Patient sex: M
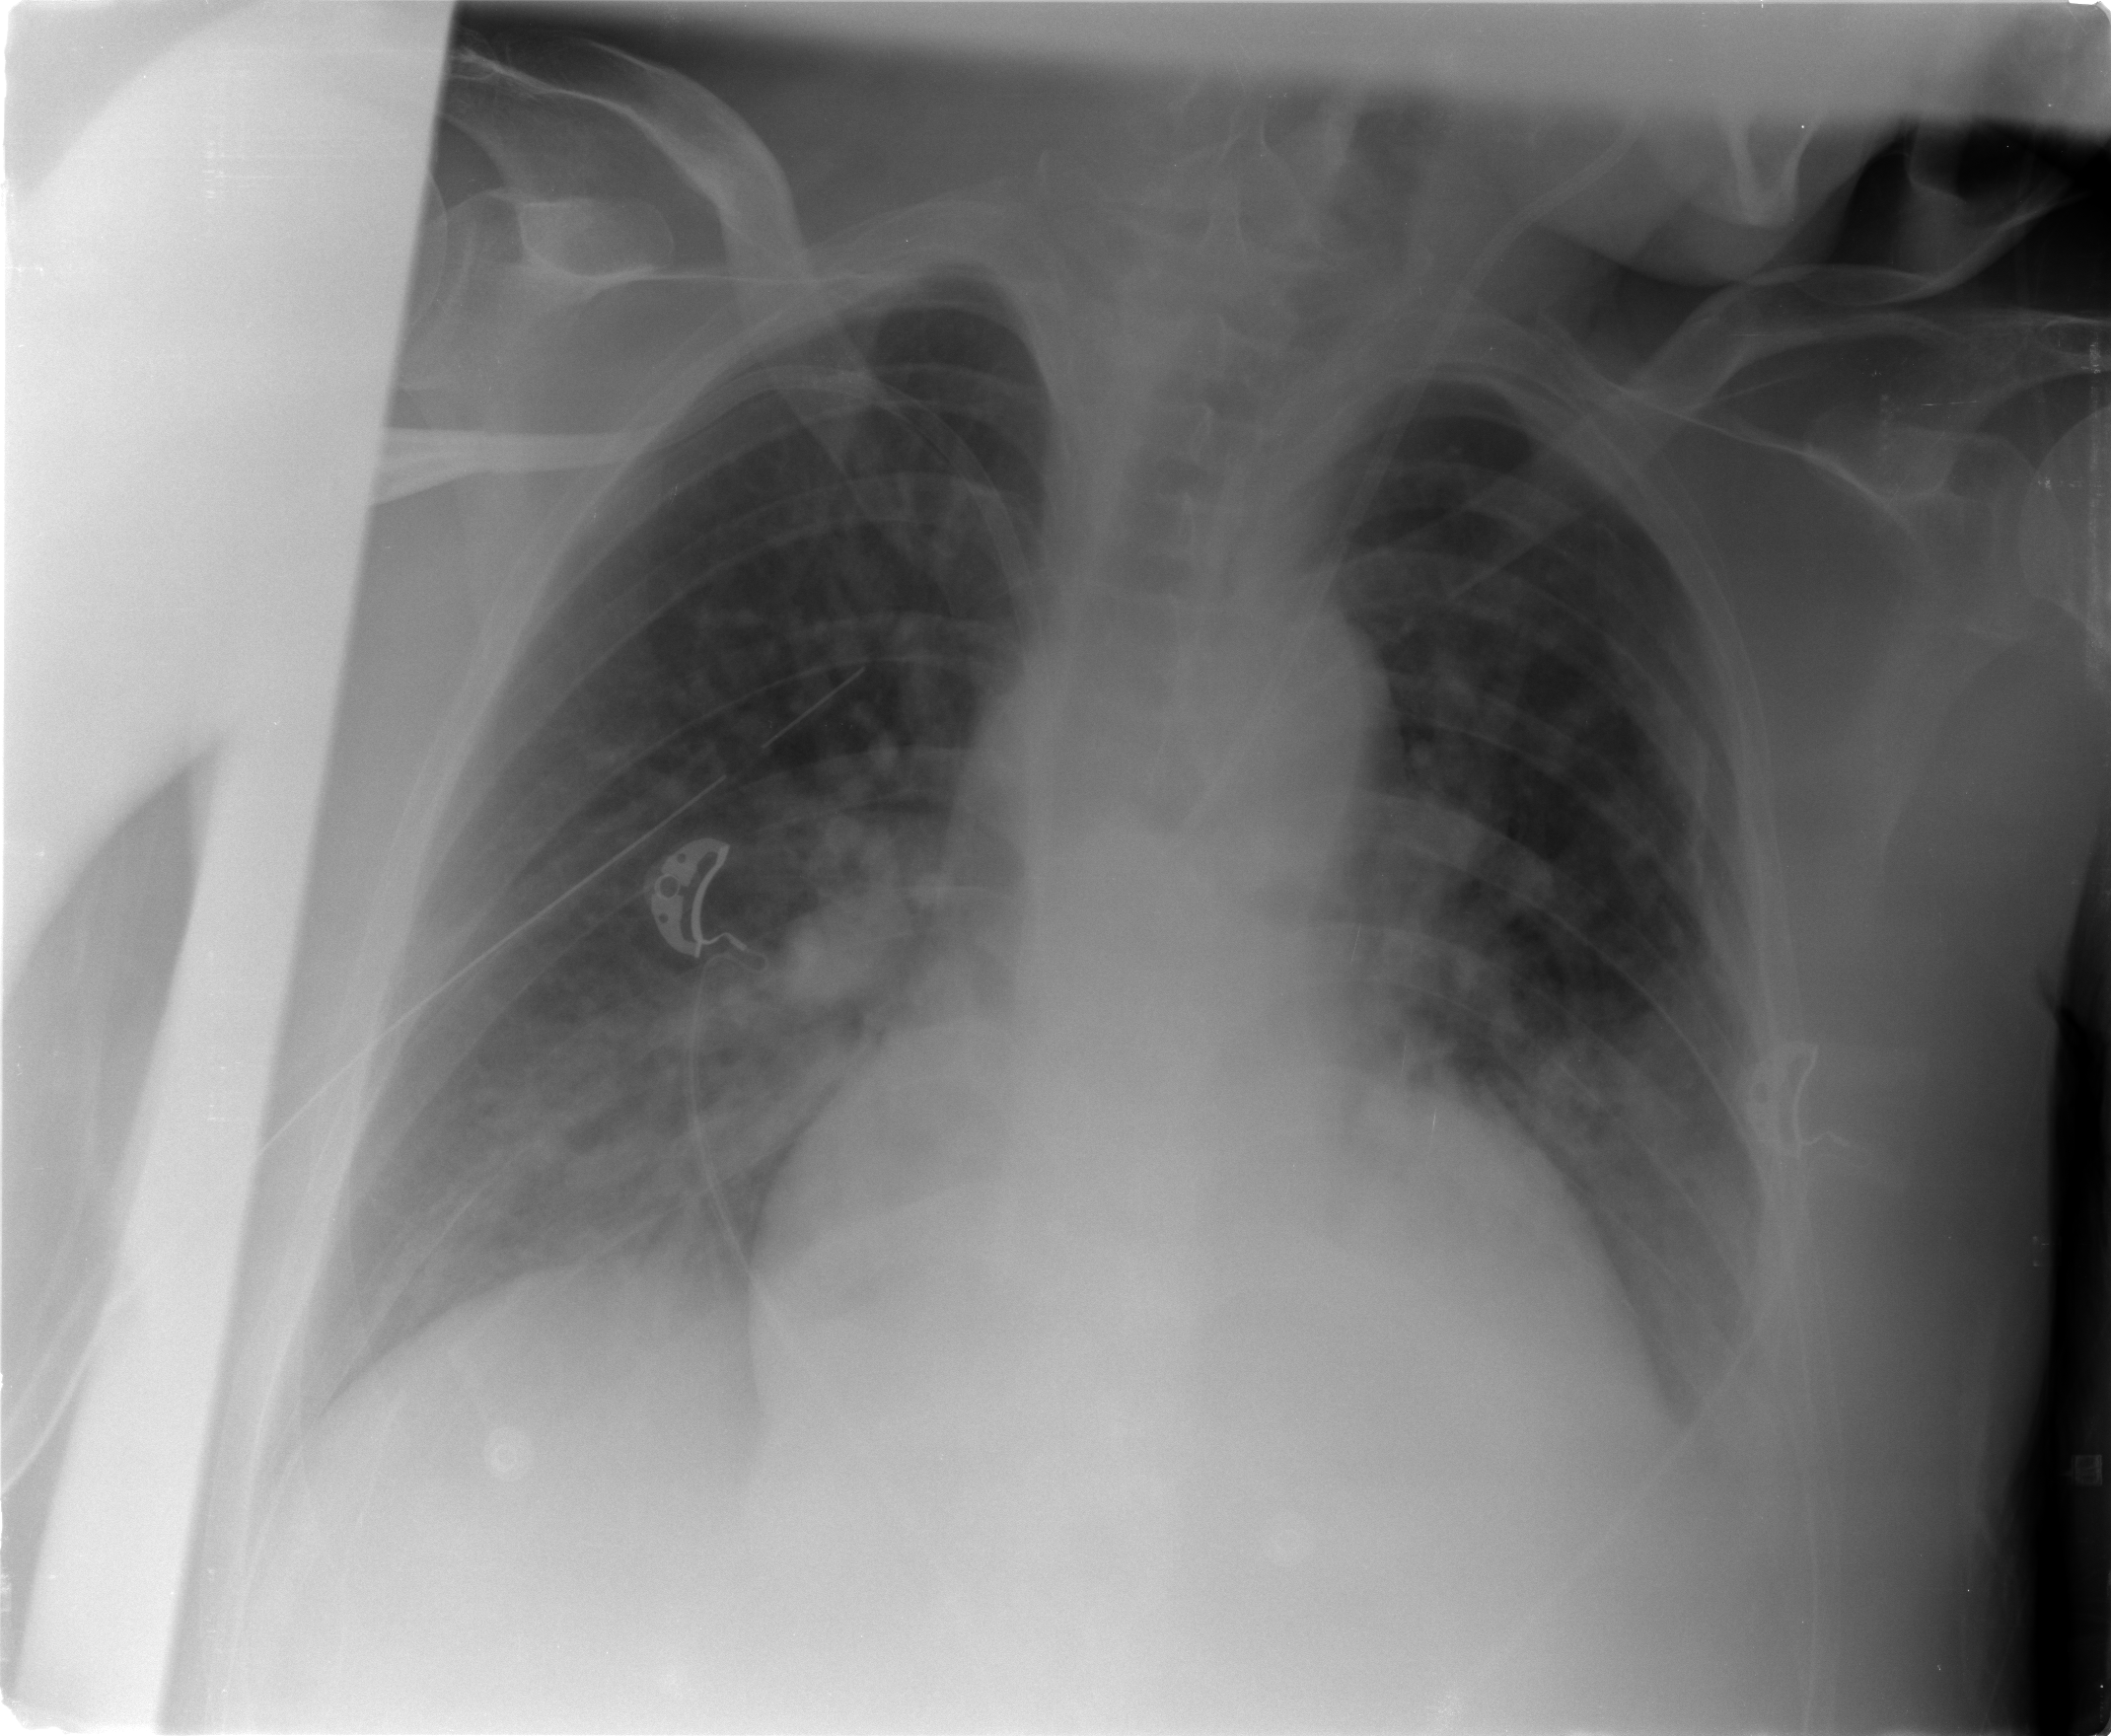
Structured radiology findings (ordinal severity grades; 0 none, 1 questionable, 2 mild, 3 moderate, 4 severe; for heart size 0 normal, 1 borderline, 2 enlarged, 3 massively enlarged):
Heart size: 2
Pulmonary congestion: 3
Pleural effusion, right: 1
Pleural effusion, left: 2
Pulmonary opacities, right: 3
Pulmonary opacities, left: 3
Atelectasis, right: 2
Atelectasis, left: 2